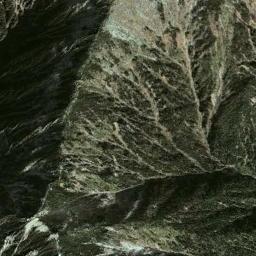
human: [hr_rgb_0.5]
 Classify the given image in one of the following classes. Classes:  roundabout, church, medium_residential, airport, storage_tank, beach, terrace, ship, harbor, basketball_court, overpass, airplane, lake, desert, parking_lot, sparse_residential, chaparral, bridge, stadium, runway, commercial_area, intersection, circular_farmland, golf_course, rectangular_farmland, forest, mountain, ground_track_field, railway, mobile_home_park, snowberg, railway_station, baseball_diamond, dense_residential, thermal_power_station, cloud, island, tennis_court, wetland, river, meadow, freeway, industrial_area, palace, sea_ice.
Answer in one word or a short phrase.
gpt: mountain